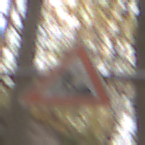
Verkehrszeichen: Arbeitsstelle
Umgebung: Outdoor, Nature
Tageszeit: MorningAfternoon
Wetter: Overcast
Licht: Natural
Jahreszeit: Autumn
Kontrast: LowContrast